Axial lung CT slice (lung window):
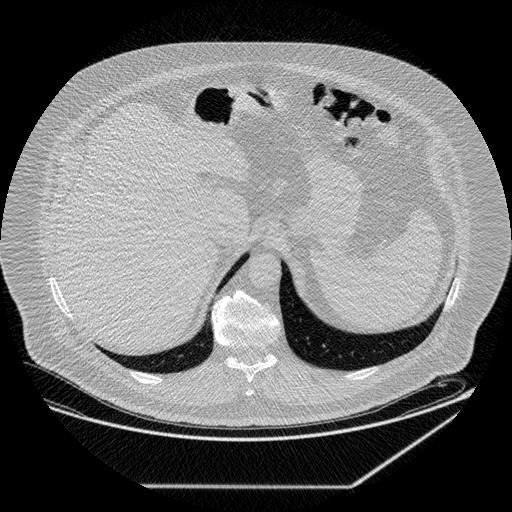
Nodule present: no